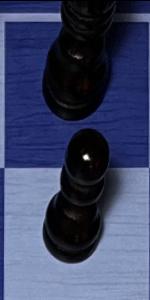
Label: Pawn_Black